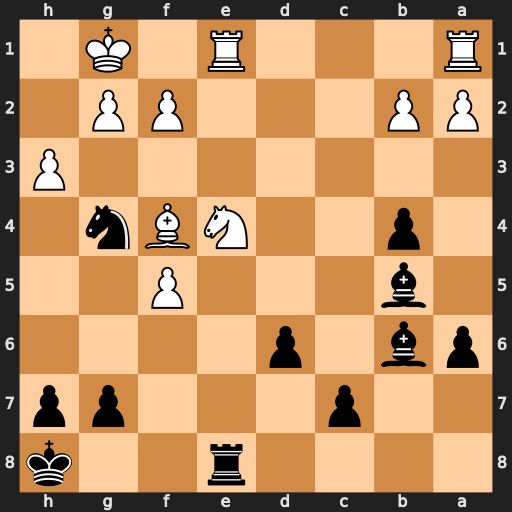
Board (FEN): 4r2k/2p3pp/pb1p4/1b3P2/1p2NBn1/7P/PP3PP1/R3R1K1
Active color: b
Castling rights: -
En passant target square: -
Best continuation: Rxe4 Rxe4 Nxf2 Re3 Nd3